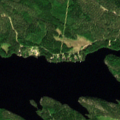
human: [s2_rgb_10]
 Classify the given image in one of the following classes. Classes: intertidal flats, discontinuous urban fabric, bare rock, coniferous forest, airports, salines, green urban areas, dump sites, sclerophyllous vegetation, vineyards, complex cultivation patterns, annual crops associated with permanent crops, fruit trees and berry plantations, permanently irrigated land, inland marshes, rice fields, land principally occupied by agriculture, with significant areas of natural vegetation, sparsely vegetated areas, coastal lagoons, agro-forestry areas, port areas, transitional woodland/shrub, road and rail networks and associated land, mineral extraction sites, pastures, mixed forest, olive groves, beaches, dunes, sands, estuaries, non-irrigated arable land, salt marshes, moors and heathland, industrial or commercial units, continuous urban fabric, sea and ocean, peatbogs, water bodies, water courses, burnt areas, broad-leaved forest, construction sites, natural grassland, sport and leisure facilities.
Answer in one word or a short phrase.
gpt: coniferous forest, water bodies